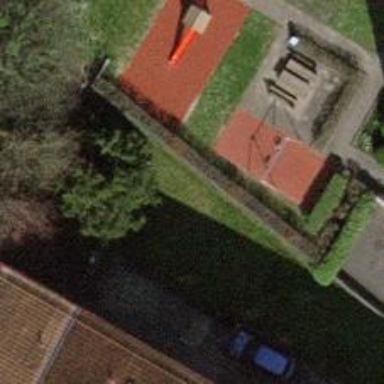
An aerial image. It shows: Playground area for leisure land.